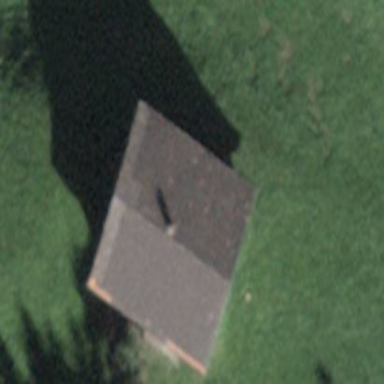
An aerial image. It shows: Farm building.